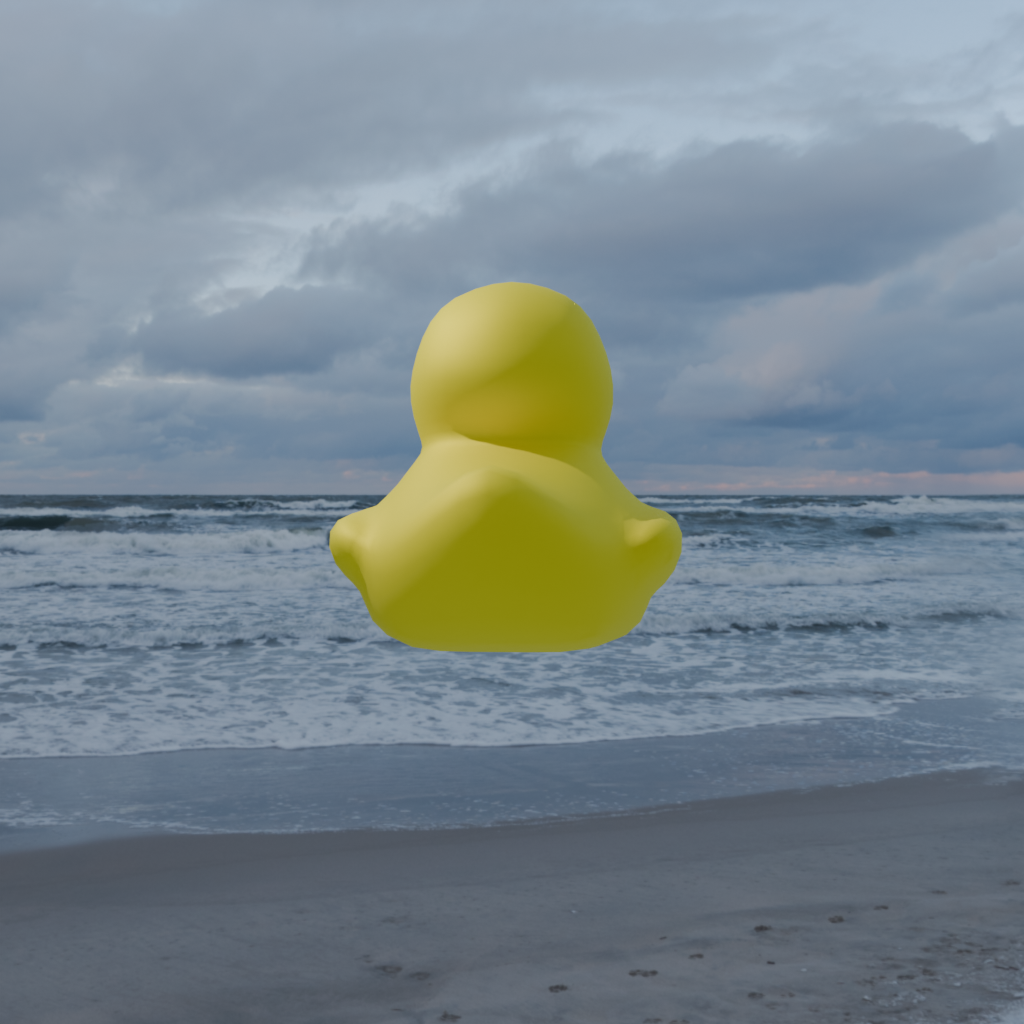
an image of a yellow rubber duck seen from <back> in a snow-covered beach with a cloudy winter sky.